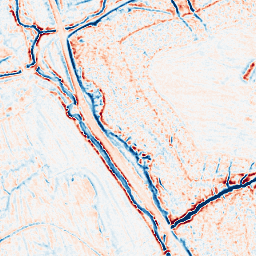
Category: edge_preserving
Decomposition family: bilateral
Decomposition parameters: d: 9
sigma_color: 50
sigma_space: 25
Upsampling method: bilinear
Upsampling parameters: scale: 8
Upsampling scale: 8